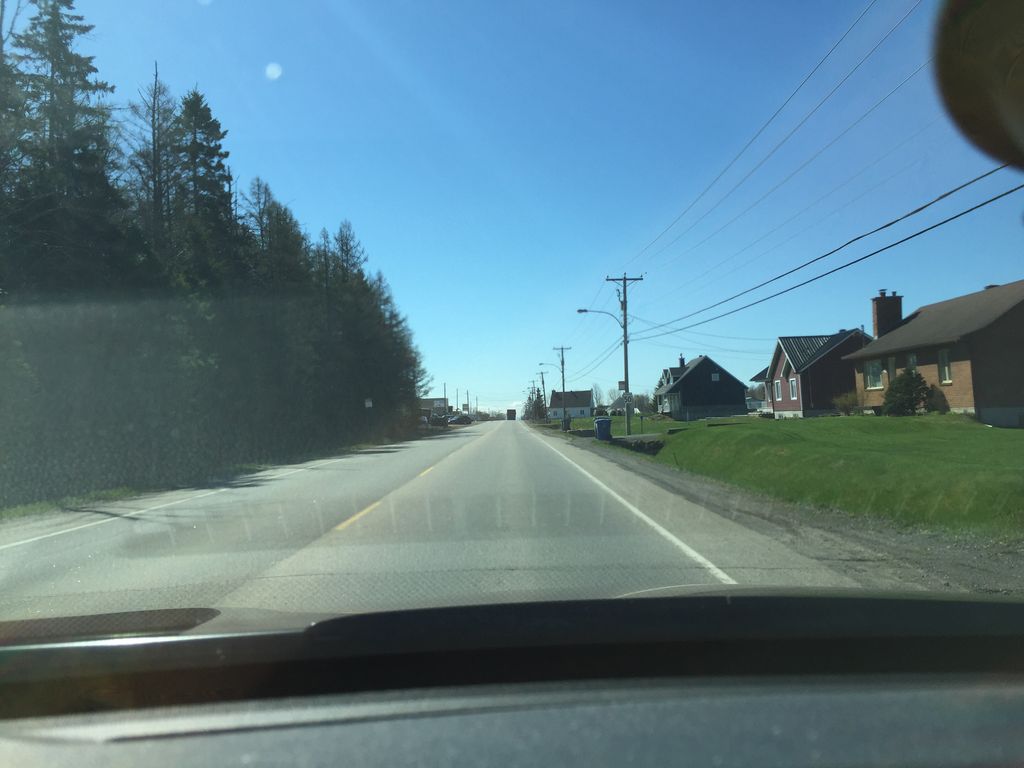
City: quebec_city